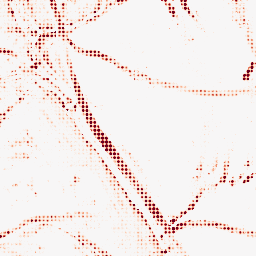
Category: morphological
Decomposition family: morphological_rect
Decomposition parameters: operation: opening
width: 10
height: 10
Upsampling method: sinc_hamming
Upsampling parameters: scale: 8
kernel_size: 4
Upsampling scale: 8